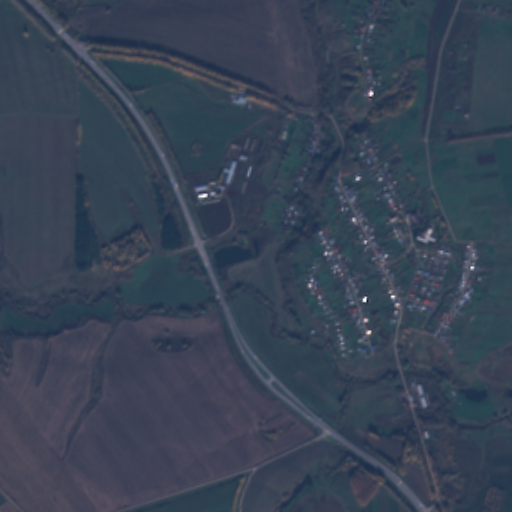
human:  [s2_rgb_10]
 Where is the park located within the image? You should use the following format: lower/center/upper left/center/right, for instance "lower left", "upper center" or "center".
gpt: The park is located in the center left of the image.
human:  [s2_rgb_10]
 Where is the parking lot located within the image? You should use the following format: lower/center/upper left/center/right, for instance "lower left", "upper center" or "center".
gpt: The parking lot is located in the upper left of the image.
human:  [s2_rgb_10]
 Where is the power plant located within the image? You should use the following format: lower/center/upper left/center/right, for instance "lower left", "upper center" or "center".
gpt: There is no power plant in the image.